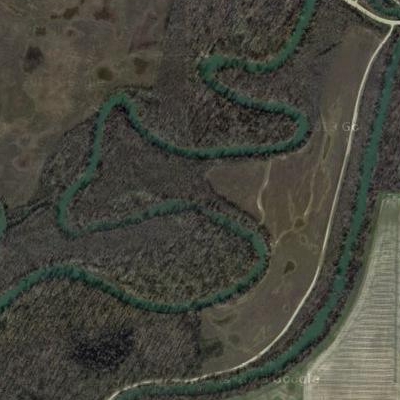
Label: dRiverLake